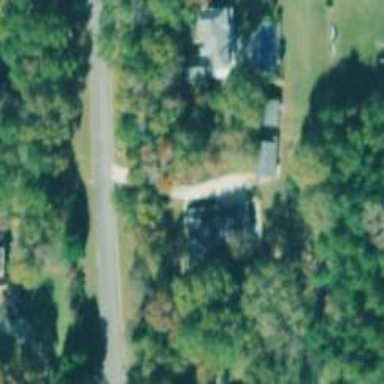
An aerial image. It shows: Driveway.